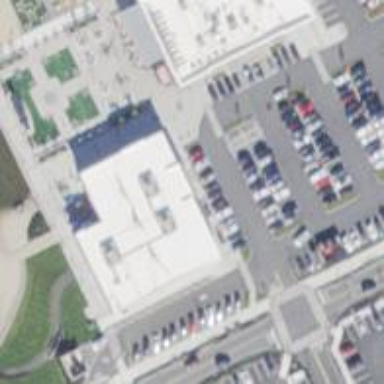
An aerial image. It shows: Outdoor shop located in building.